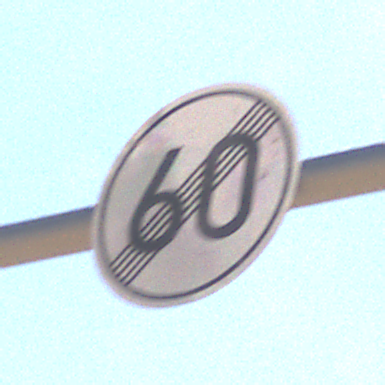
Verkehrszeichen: EndeGeschwindigkeit60
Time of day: Midday
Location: Outdoor (Nature)
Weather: Clear
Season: NotSpecified
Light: Natural